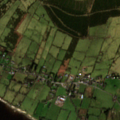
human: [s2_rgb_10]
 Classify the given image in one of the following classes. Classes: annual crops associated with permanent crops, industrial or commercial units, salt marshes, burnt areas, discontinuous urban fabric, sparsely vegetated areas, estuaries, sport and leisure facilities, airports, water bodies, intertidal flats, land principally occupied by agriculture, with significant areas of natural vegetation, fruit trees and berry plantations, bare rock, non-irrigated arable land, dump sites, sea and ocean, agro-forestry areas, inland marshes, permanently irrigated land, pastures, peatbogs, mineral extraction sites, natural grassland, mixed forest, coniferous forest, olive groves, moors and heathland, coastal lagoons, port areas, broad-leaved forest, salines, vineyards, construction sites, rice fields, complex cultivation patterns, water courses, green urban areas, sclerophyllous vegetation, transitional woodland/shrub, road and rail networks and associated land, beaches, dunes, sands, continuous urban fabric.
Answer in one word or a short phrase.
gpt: pastures, coniferous forest, transitional woodland/shrub, water bodies